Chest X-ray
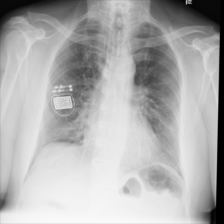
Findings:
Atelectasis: negative
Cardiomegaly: negative
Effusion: negative
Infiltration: negative
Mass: negative
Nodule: negative
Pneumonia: negative
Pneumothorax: negative
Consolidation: negative
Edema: negative
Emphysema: negative
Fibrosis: negative
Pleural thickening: negative
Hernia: negative